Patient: sex M, age 48
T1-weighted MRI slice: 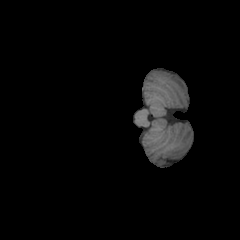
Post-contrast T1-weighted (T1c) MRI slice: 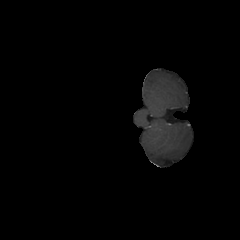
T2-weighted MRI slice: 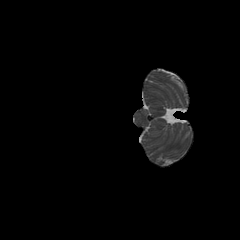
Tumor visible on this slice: no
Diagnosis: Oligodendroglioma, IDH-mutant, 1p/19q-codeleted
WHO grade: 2